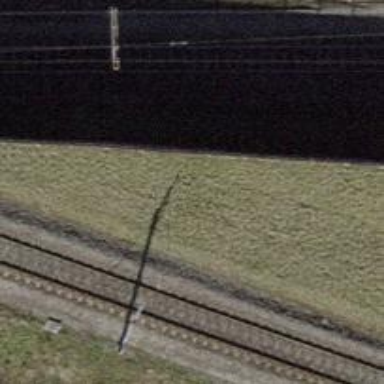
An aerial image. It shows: Railway tunnel with electrified contact lines.